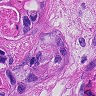
Metastatic tissue present: yes